Question: I have recently created a blog post using blogdown and hugo. I was able to add code folding but the code appears like regular text on the website. I am trying to display the code in a frame or something distinguishing it from the rest of the text ex:

I have tried everything but could not figure how to do it. I am guessing it has to deal something with the theme I am using. I am using Hugo Nuo.
You can find the current shape of the blog post here:
<URL>
Here is the beginning of my .rmd file for the post where I am trying to display the code in a frame:
'''
---
title: "Poll Accuracy in Turkish Elections"
date: '2018-12-25'
slug: poll-accuracy-in-turkish-elections
tags:
- Polls
- Politics
- R
categories:
- Turkish Politics
- Rstats
---
'''{r, echo=FALSE}
htmltools::includeHTML("~/Documents/Personal/Projects/Blog/Turkstat/content/media/posts/header.html")
'''
'''{r echo = F, results='hide', message=FALSE}
library(tidyverse)
library(plyr)
library(stringr)
library(scales)
library(knitr)
'''
'''
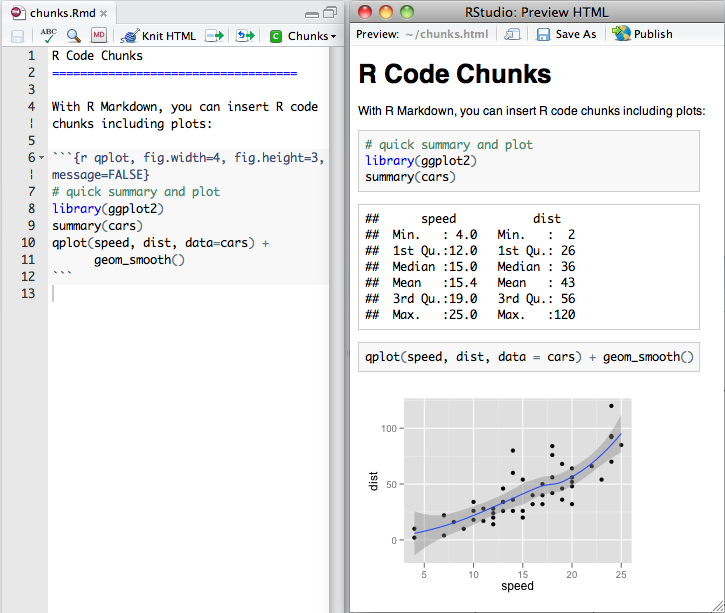
Answer: There are two steps here - figuring out what to style and then adding the style to the theme.
## Figuring out what to style
Looking at the raw html for the post ('ctrl-U' in Chrome), the code fragments are wrapped in a '<pre class="r"><code>..</code></pre>' tag set. So, we could give it a border (for instance) by adding the following to the html header :
'''
<style>
pre.r {
border-style: solid;
border-width: 2px;
}
</style>
'''
## Adding to the theme
Looking at the theme code, the best way to accomplish this seems to be to override the head partial in 'themes/{theme_name}/layouts/partials/head.html'. Copy that file up into the the same area of the site folder. The following commands will do the trick if you are on linux:
'''
cd $sitedir
mkdir -p layouts/partials
cp themes/hugo-nuo/layouts/partial/head.html layouts/partial
'''
Then edit the copy of the file to add the above style fragment.